Question: I am new to programming in general and have recently gotten into App development. I am using tesseract for iOS and I can't seem to figure out how to get it only read numbers.
There is an exact question posted by Alex G <URL> and I have the same files/problem as him. the answer apparently is
> Go to the tessdata\configs\digits file. If you're using the API, then
call SetVariable("tessedit_char_whitelist", "<PHONE>-."); You use
the SetVariable API if you want to programmatically call Tesseract,
via Objective-C, for instance.
Except I still do not understand how to do this. Where is this command line? I am calling Tesseract from Xcode and not a command line. I also do not contain this tessdata\configs\digits file.
If somebody could please help me I would really appreciate it.
Thanks!
Ted

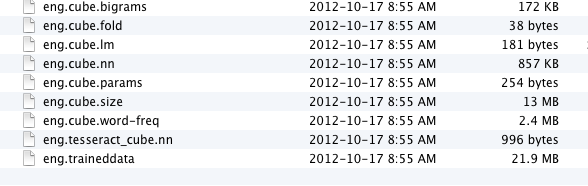
Answer: If you follow the <URL> article, you would place the SetVariable statement after the Init call, as follows:
'''
tesseract->Init([dataPath cStringUsingEncoding:NSUTF8StringEncoding], "eng");
tesseract->SetVariable("tessedit_char_whitelist", "<PHONE>-.");
'''